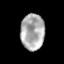
Tissue: prostate
Cell type: Myeloid cells
Senescence score: 0.3043
Nuclear area (px): 839
Mean DAPI intensity: 173.235